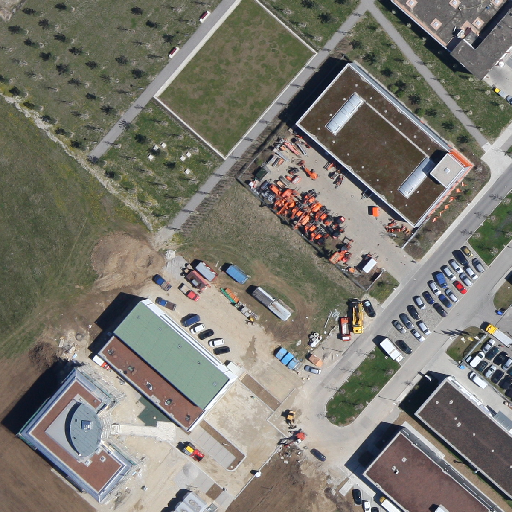
Referring expression: road